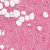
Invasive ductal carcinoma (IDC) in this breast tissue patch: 0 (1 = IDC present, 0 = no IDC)